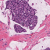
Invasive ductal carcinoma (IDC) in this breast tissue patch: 1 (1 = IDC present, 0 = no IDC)